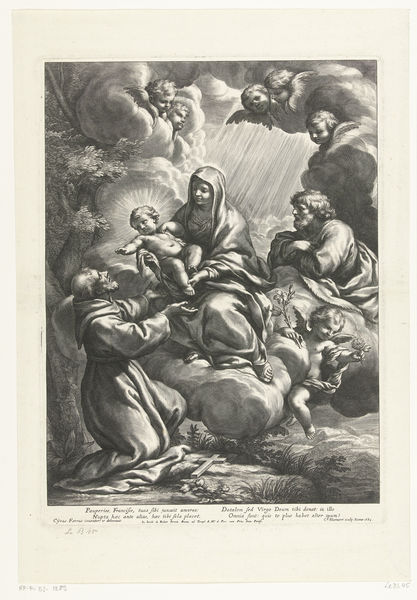
Titel: De heilige Franciscus ontvangt het Christuskind van Maria
Künstler: Cornelis (II) Bloemaert
Standort: Amsterdam
Institution: Rijksmuseum
Schlagwörter: religious, white, robe, print, angel, cloud, black and white, mother, etching, monochrome, cross, wings, renaissance, jesus, christ, lithograph, baby, mary, wing, halo, virgin and child, cherib